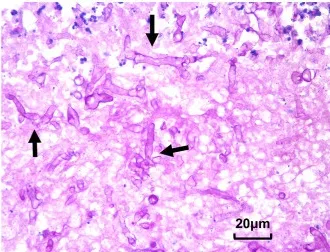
Pathological presentation of pulmonary and splenic mucormycosis. (B) Pathological results of spleen tissue showed multifocal necrosis was formed under the spleen capsule with mycelia and spores (Arrow: mycelia).
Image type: pathology (pas)